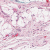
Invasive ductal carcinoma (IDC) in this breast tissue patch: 0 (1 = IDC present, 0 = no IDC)